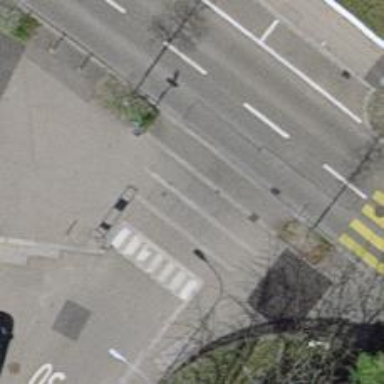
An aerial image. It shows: Unmarked road crossing.